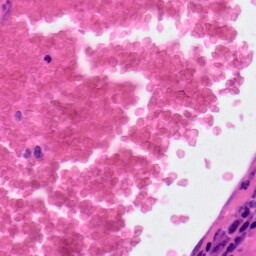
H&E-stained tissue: Colon